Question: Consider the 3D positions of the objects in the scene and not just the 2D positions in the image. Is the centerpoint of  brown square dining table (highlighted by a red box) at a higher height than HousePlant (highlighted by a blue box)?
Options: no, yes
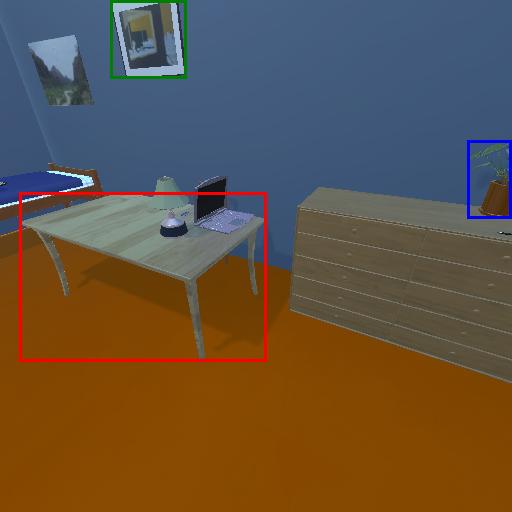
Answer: no